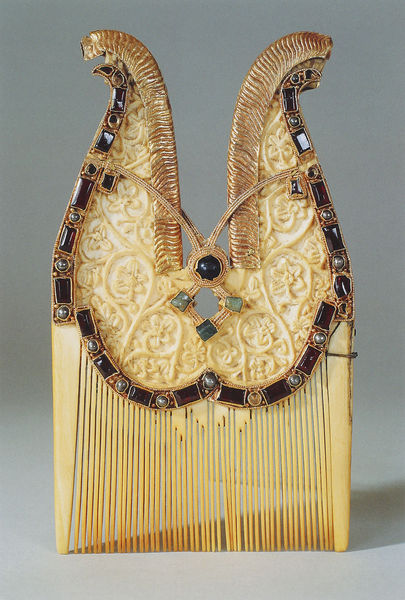
Titel: Kamm Heinrichs I.
Standort: Quedlinburg (EU - D - Sachsen-Anhalt)
Schlagwörter: flügel, gelb, grün, geschwungen, schmuck, schwarz, muster, federn, steine, gold, brosche, edelsteine, perlen, rund, kamm, floral, edelstein, harfe, harve, jade, opfergabe, zinken, smarrakt, kanmm